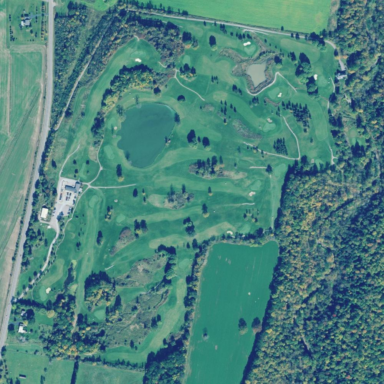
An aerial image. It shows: Golf course.